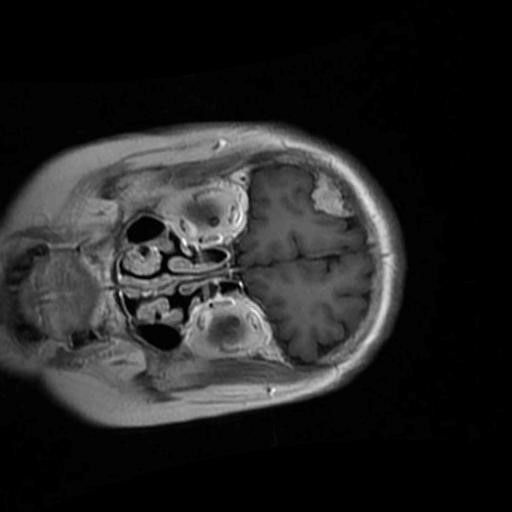
Label: brain_menin